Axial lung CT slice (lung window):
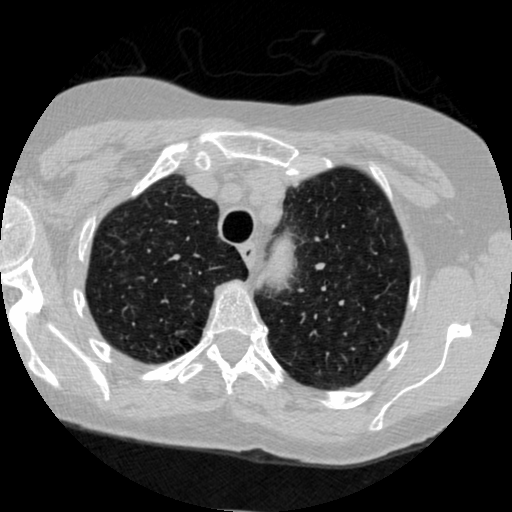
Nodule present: no